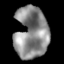
Tissue: lung
Cell type: T cells
Senescence score: 0.2425
Nuclear area (px): 1664
Mean DAPI intensity: 139.53